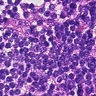
Metastatic tissue present: no